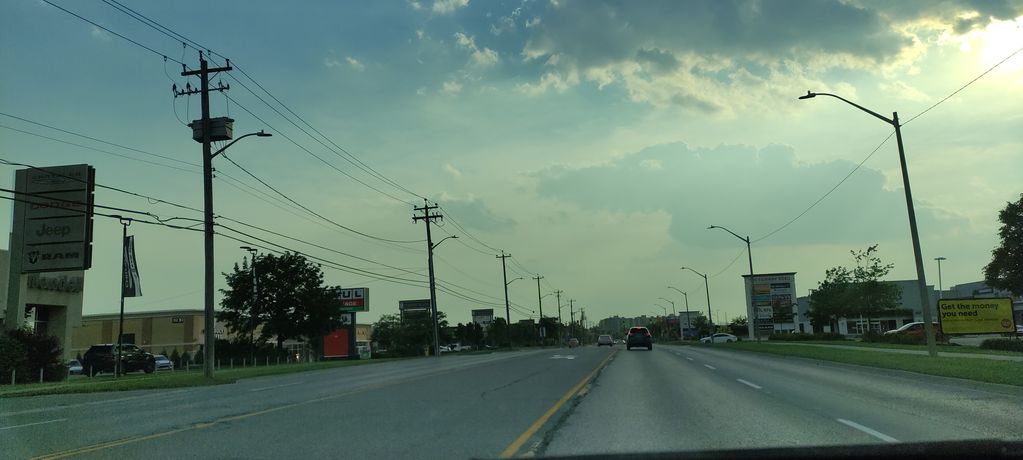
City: kitchener-waterloo